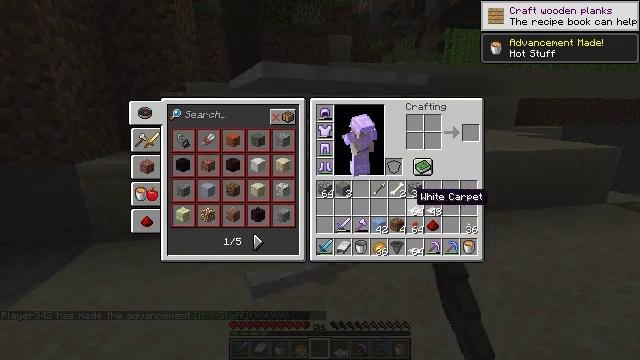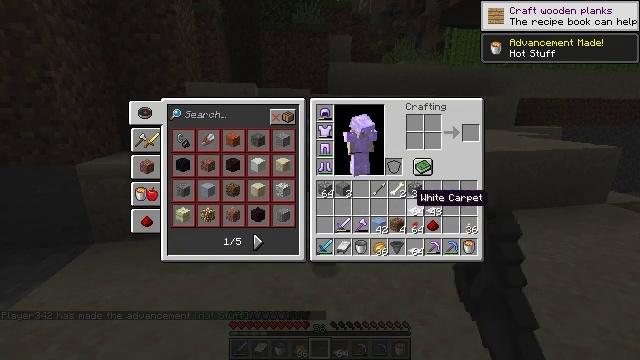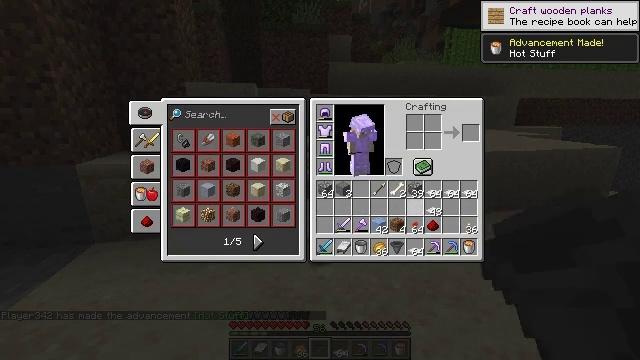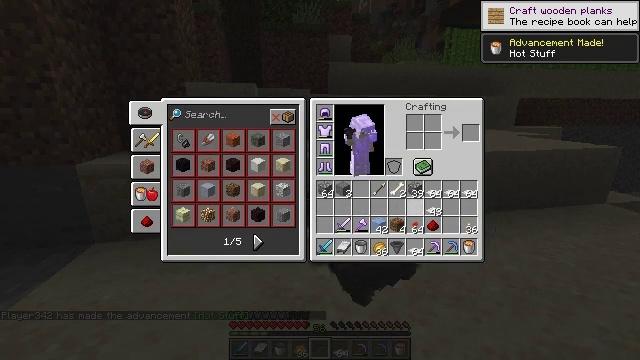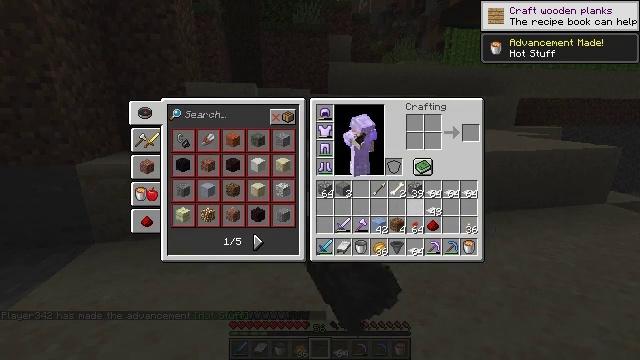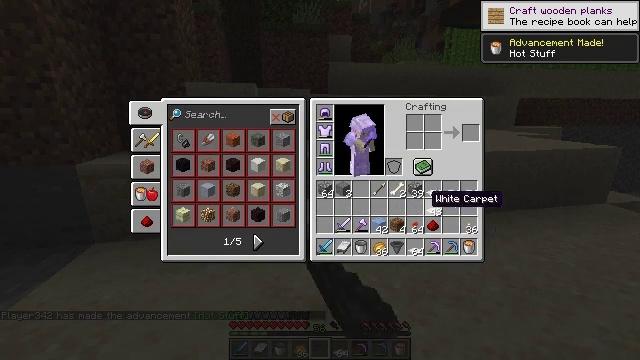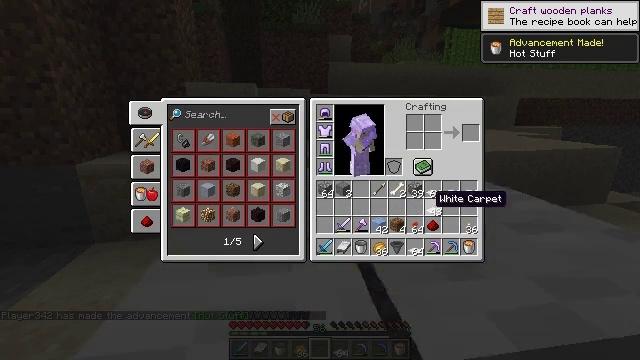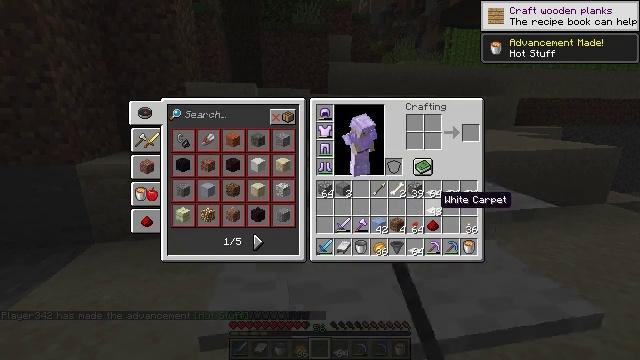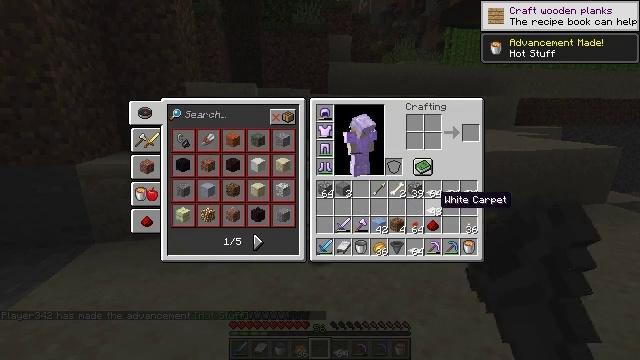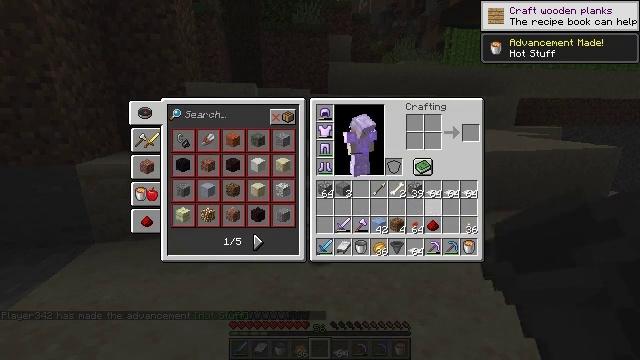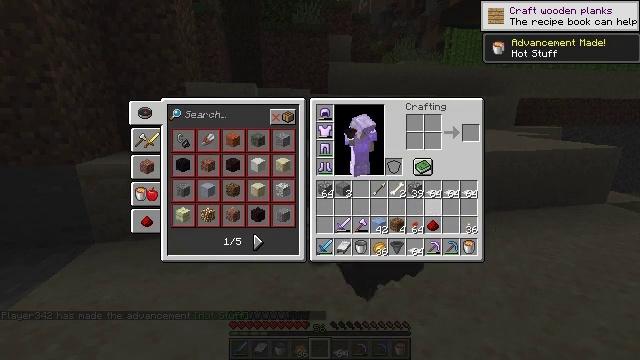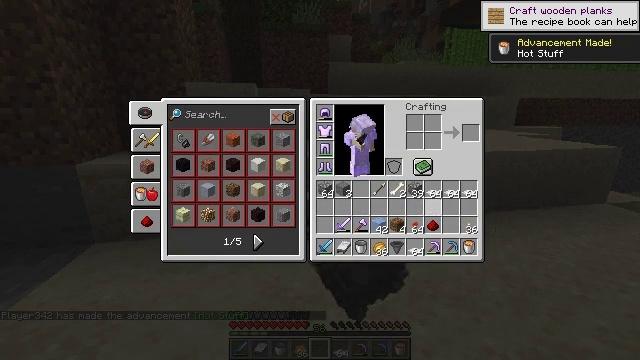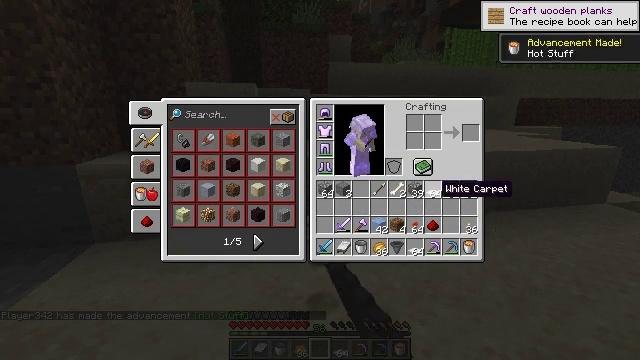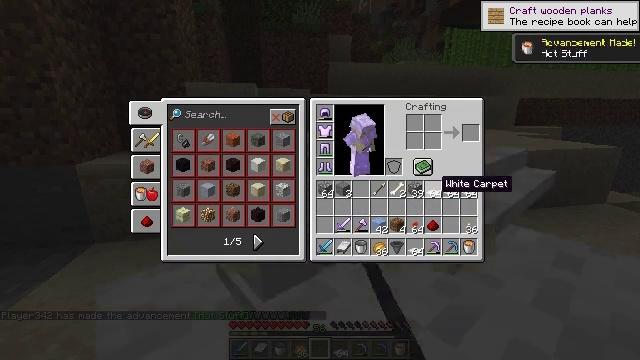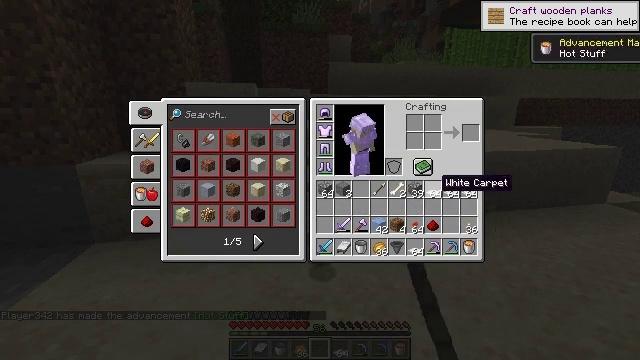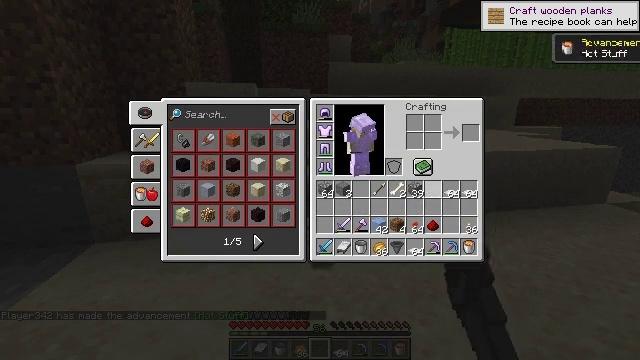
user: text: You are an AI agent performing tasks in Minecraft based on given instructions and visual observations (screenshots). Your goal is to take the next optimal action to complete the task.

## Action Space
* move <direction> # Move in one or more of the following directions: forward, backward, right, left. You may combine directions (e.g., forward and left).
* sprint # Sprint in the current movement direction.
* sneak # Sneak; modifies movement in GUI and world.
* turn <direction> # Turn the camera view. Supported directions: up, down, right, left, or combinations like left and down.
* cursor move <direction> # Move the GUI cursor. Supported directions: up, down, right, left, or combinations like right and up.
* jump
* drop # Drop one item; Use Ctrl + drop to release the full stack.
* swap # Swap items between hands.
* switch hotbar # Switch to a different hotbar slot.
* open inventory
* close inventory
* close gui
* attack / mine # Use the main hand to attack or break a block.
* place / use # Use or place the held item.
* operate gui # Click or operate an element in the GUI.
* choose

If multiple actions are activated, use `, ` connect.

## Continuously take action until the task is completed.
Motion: motion action
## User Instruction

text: Remove a white carpet from the inventory.
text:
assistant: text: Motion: sprint
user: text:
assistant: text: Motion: sprint, drop
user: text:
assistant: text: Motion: sprint, drop
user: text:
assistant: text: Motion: sprint, cursor move right, drop
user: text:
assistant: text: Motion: sprint
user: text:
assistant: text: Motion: sprint
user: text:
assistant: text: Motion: sprint
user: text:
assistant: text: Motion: sprint
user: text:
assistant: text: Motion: sprint, drop
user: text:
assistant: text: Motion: sprint, drop
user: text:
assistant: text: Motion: sprint
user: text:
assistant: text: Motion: sprint, cursor move up
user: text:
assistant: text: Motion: sprint
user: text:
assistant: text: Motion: sprint
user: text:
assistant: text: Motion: sprint, drop
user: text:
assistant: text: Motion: sprint, drop
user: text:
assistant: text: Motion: sprint, cursor move right
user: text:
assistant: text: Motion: sprint
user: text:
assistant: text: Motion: sprint
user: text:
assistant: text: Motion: sprint
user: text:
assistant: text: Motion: sprint, drop
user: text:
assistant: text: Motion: sprint, drop
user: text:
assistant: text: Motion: sprint
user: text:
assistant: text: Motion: sprint
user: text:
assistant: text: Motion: sprint
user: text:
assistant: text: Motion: sprint
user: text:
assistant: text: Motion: sprint
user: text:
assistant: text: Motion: sprint, drop
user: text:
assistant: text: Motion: sprint, drop
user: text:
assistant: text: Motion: sprint, drop